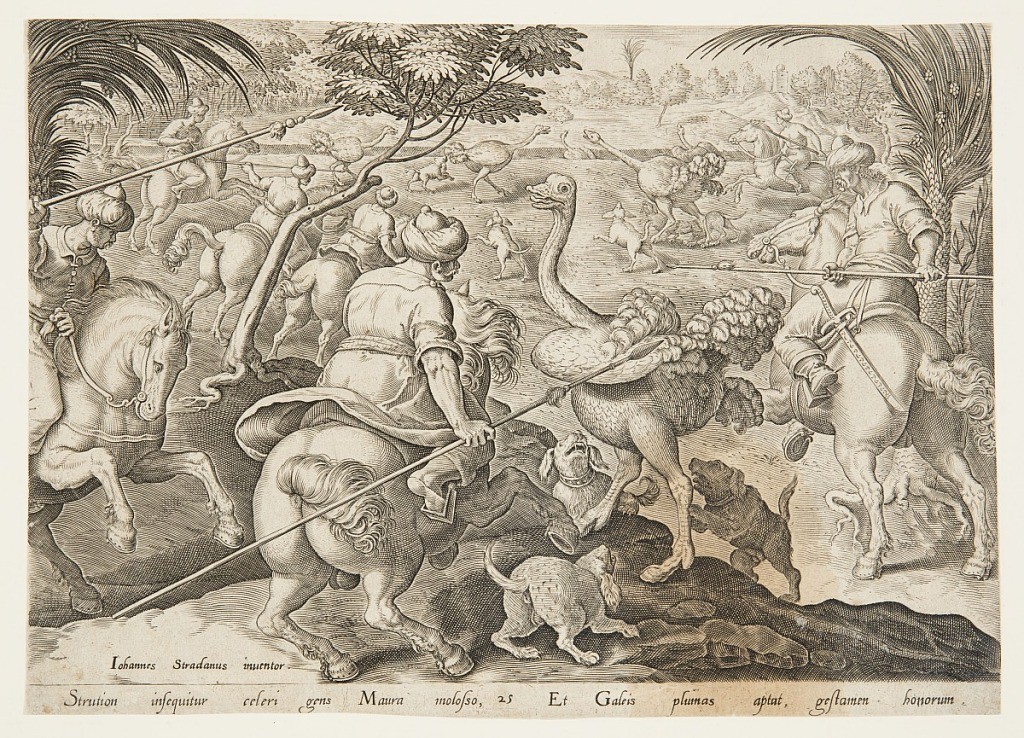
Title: The Ostrich Hunt
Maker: Jan van der Straet, called Stradanus, Flemish, 1523–1605
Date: ca. 1578
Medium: Engraving on laid paper
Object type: Print
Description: Horizontal rectangle. Horsemen and dogs hunting ostriches. At lower left: "Iohannes Stradanus inuentor." Below: "Struition in seguitur celeri gens Maura molosso..."